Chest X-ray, AP view. Patient: 78 years old, sex M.
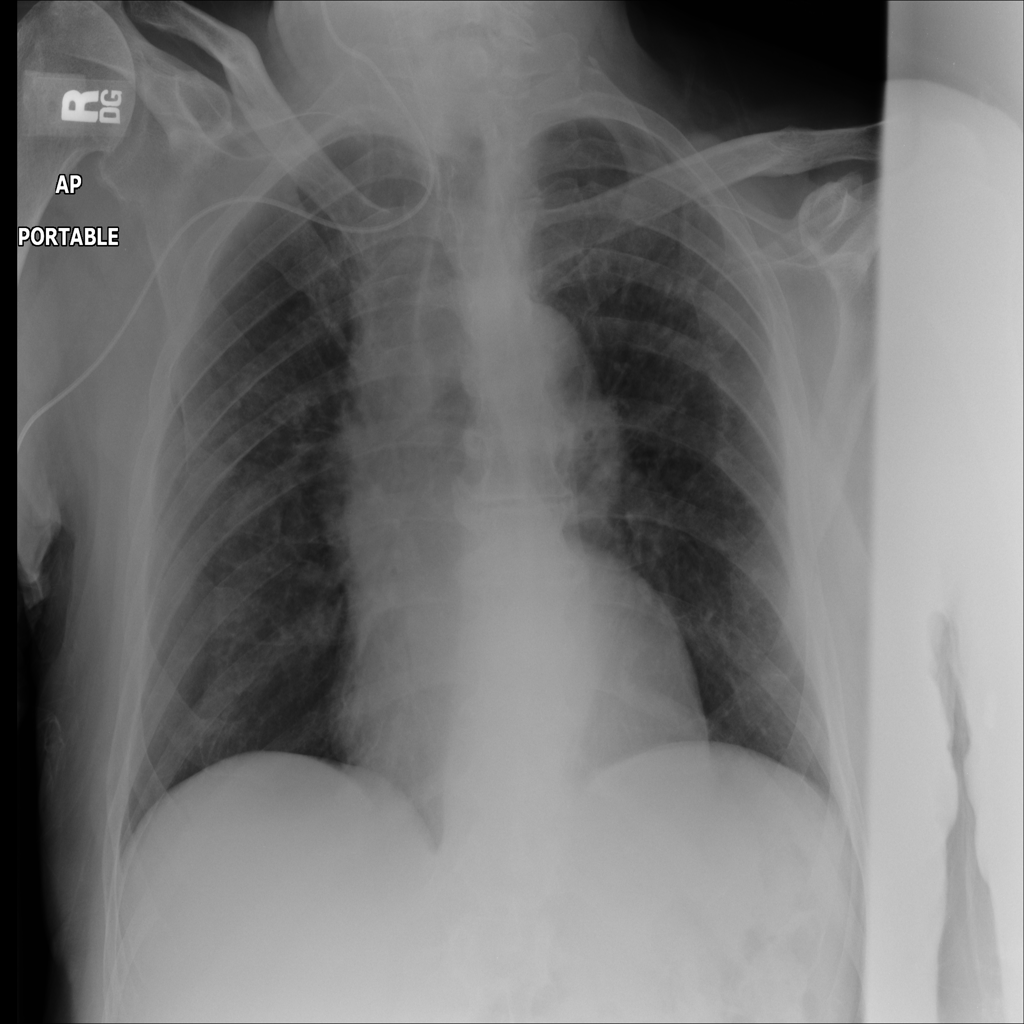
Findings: No Finding